Interaction volume radius: 10 \u00c5
Interaction volume height: 20 \u00c5
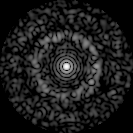
Disorder parameter: 0.8402